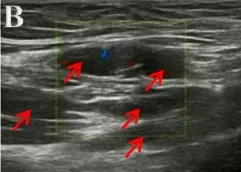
(A-C) Ultrasonography imaging. Multiple solid masses in the subcutaneously muscular layer, with size of 2.8 x 2.8 x 1.8 cm in bigger mass. Color Doppler flow imaging (CDFI) showed a strip-like blood flow signal.
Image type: radiology (ultrasound)